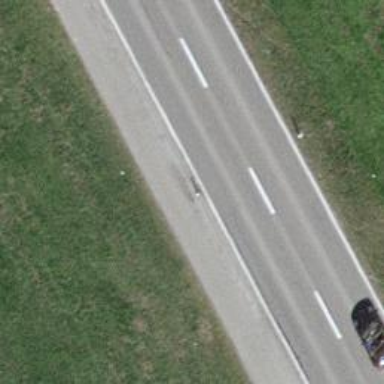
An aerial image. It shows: Asphalt cycleway.